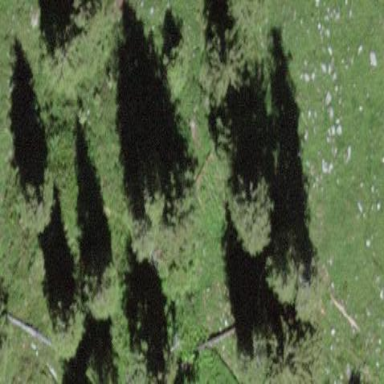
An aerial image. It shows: Forest area.